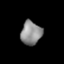
Tissue: lung
Cell type: Myeloid cells
Senescence score: 0.1919
Nuclear area (px): 483
Mean DAPI intensity: 139.948